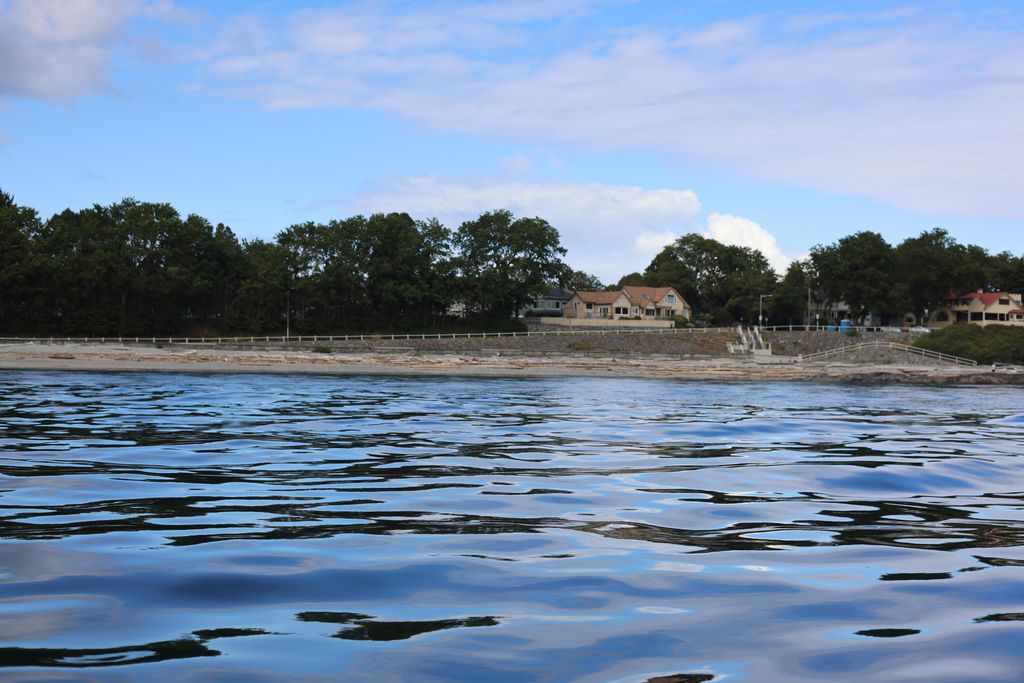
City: victoria